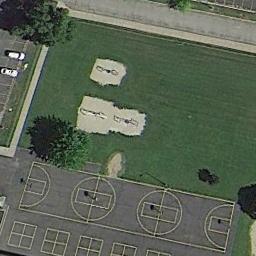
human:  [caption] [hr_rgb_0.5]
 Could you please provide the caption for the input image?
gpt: There are two basketball courts in the upper left corner, One of which is blocked .

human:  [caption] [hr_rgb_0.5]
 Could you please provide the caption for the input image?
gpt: Beside the basketball courts there is a parking lot and a lawn .

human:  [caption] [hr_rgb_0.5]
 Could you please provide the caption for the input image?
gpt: Two basketball courts next to a parking lot and the lawn beside .

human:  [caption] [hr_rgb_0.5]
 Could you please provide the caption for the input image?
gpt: Two basketball courts are next to the grass .

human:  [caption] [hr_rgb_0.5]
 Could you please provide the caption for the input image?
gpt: Two cars are on the ground next to the basketball court .